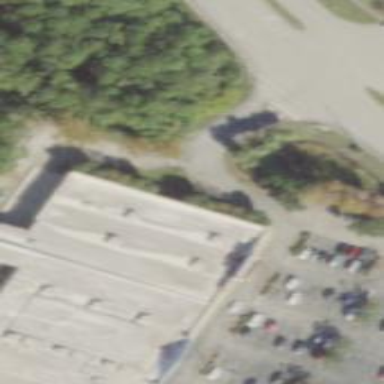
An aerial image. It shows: Retail building.